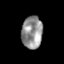
Tissue: skin
Cell type: Epithelial cells
Senescence score: 0.2765
Nuclear area (px): 663
Mean DAPI intensity: 146.567